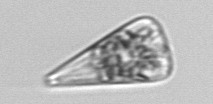
Label: Licmophora